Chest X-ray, PA view. Patient: 71 years old, sex F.
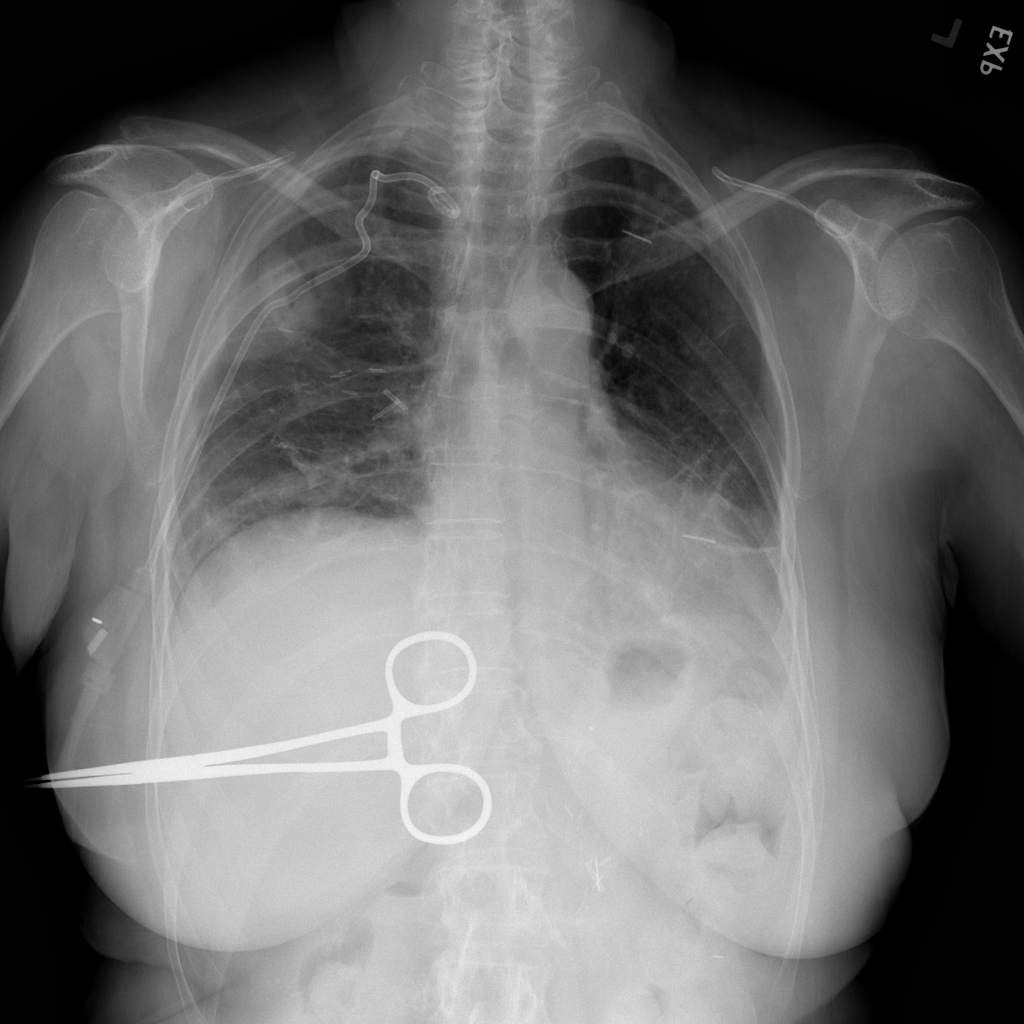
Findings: No Finding